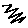
Label: zigzag